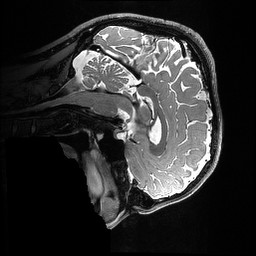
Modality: T2w
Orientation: sagittal
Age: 26
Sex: male
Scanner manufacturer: ge
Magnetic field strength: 3 T
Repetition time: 3.202 s
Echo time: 0.06451 s